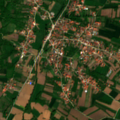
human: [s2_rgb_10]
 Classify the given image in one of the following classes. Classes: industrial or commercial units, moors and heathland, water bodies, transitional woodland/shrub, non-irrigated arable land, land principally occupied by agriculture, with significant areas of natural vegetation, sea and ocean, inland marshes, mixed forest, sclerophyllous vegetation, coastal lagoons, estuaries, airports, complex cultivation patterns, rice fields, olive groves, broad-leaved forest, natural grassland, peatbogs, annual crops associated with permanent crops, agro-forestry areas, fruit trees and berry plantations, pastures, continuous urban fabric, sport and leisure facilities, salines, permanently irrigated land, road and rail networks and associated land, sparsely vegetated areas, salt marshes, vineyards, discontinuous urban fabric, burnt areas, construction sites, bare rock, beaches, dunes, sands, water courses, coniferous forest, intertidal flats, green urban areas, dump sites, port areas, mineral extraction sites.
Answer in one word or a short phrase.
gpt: discontinuous urban fabric, non-irrigated arable land, complex cultivation patterns, land principally occupied by agriculture, with significant areas of natural vegetation